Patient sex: M
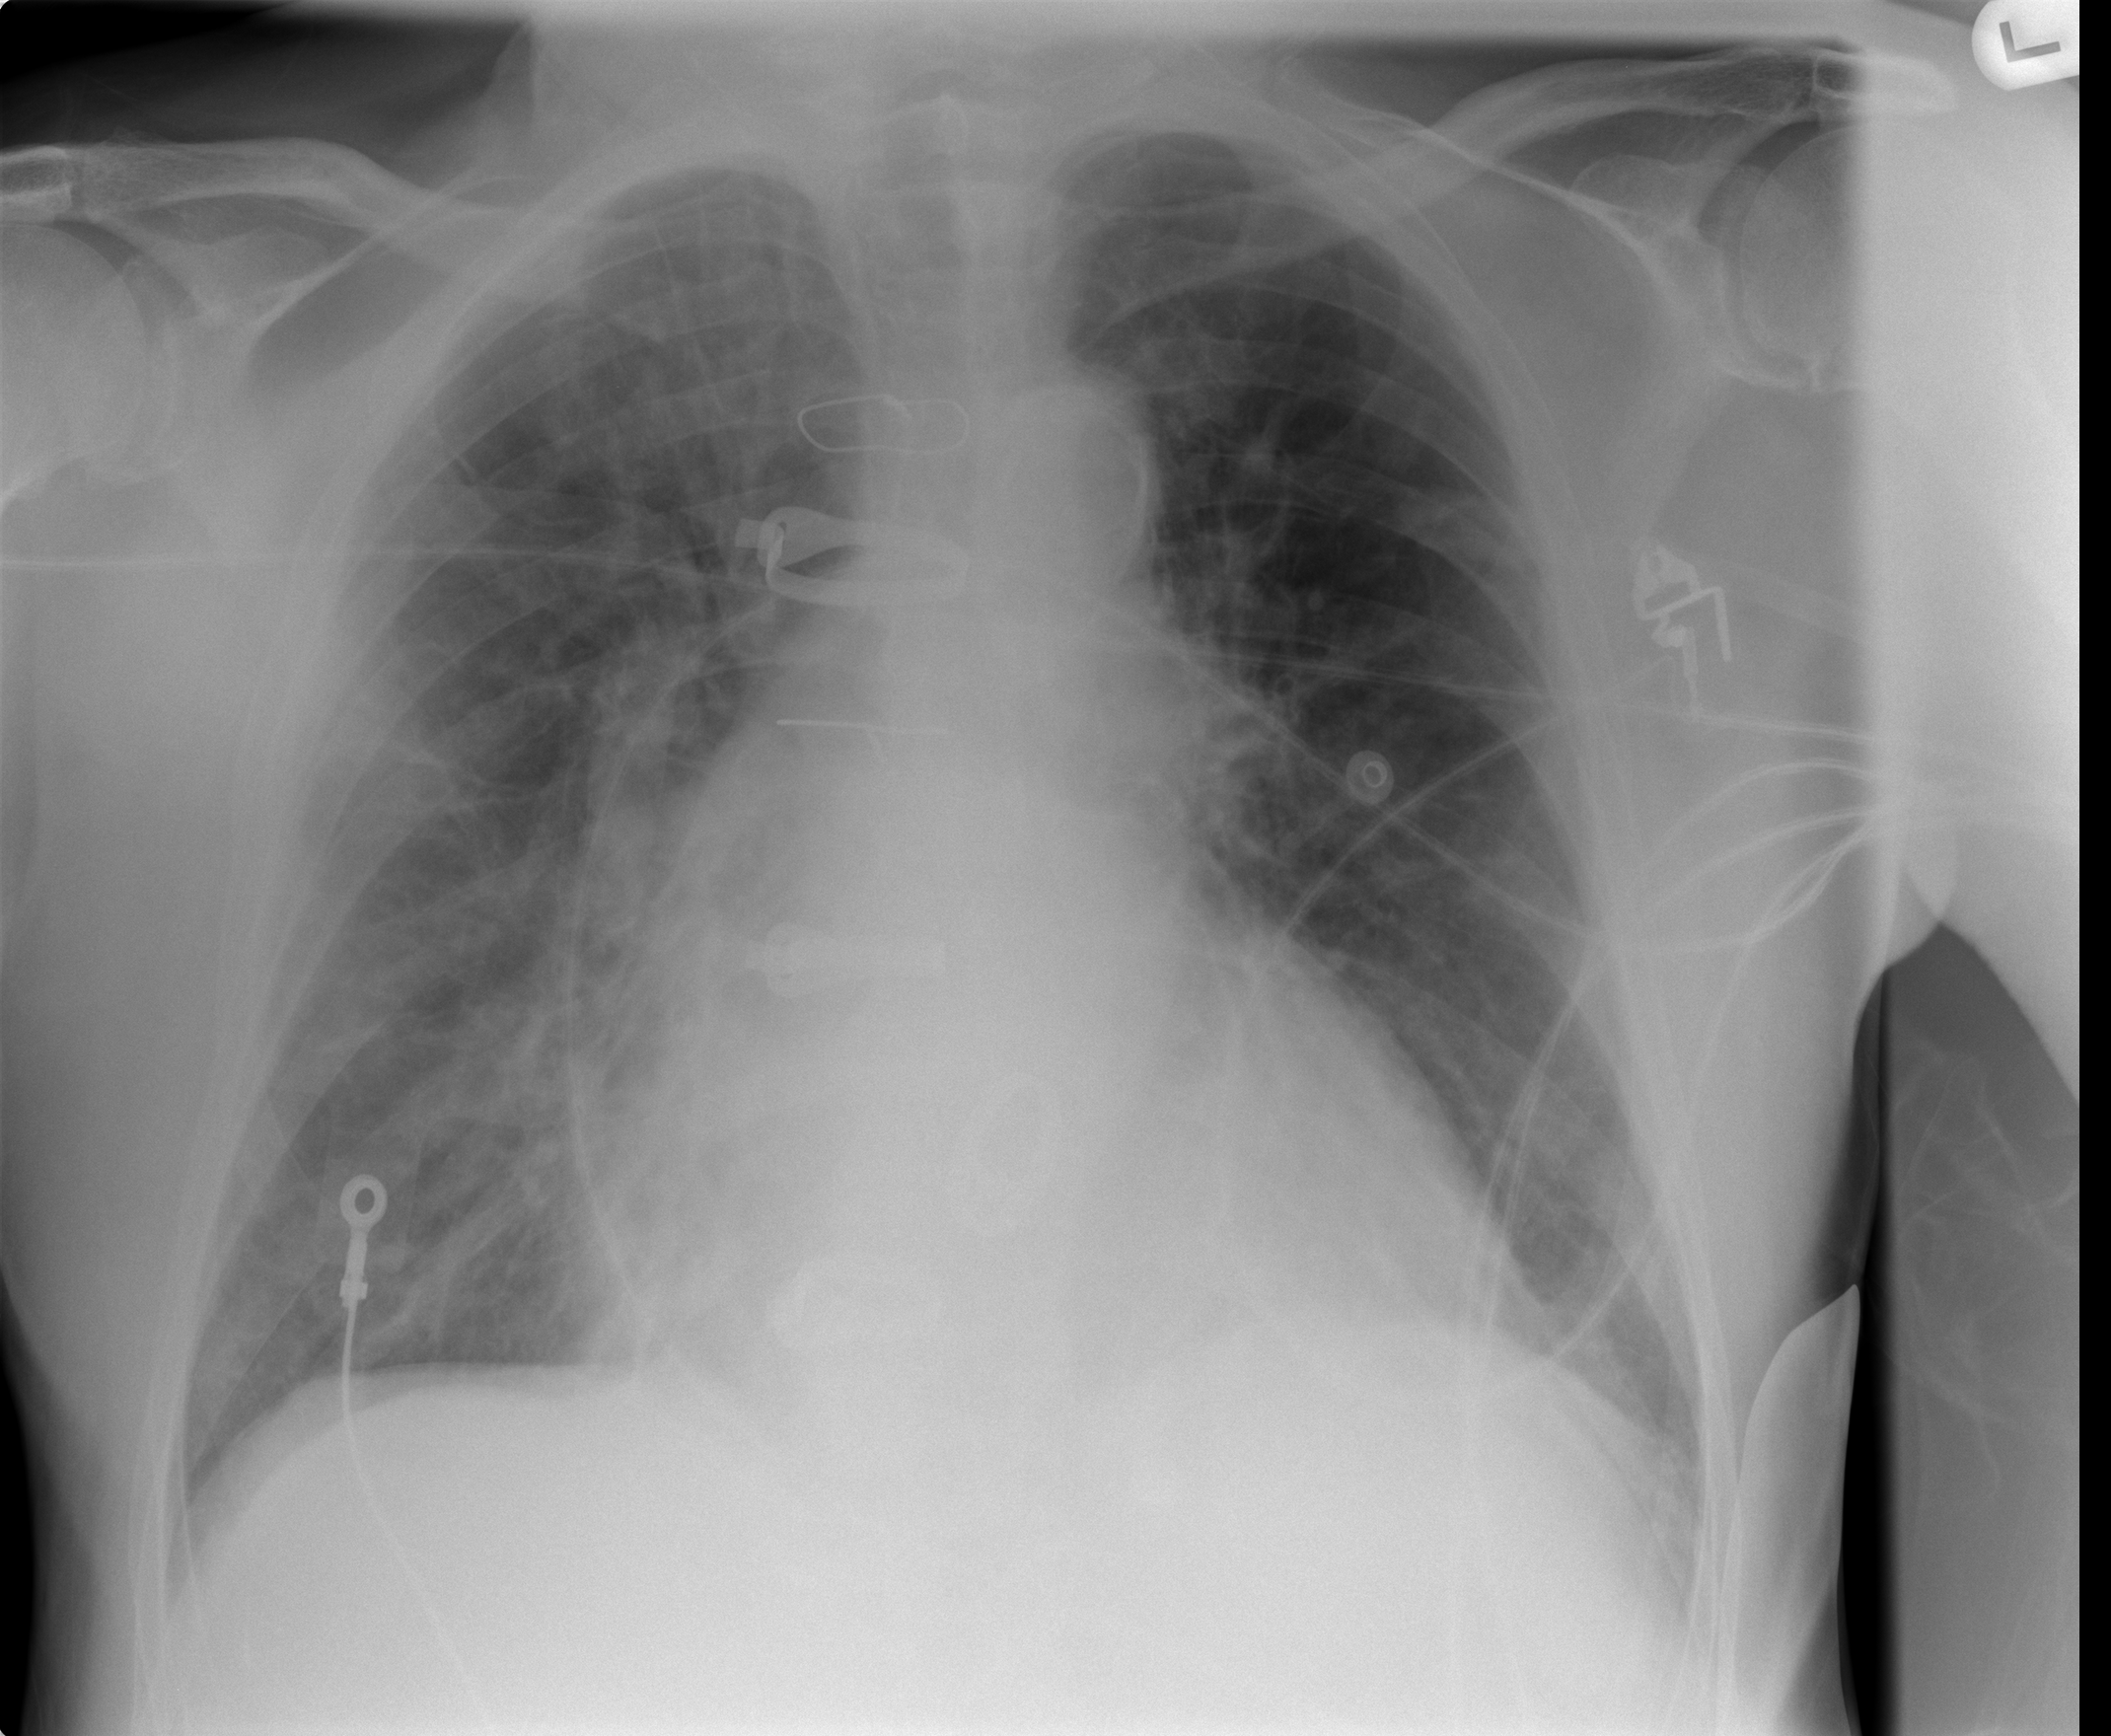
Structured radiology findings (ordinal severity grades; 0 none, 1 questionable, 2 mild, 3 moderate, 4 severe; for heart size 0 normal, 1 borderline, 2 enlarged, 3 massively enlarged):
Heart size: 2
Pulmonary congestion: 0
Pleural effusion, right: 0
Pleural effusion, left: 0
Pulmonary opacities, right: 2
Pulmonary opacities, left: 0
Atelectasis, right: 0
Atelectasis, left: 0